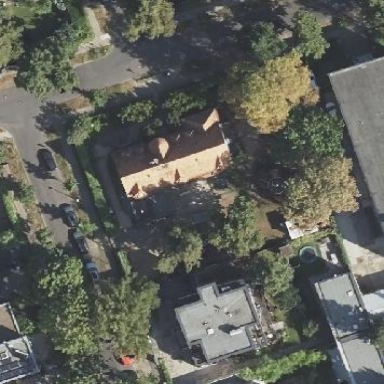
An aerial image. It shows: Kindergarten with gabled roof.